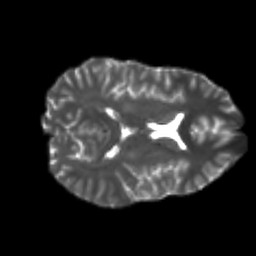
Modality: T2w
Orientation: axial
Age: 21
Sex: male
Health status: healthy
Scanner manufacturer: philips
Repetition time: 7.386 s
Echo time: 0.08599 s